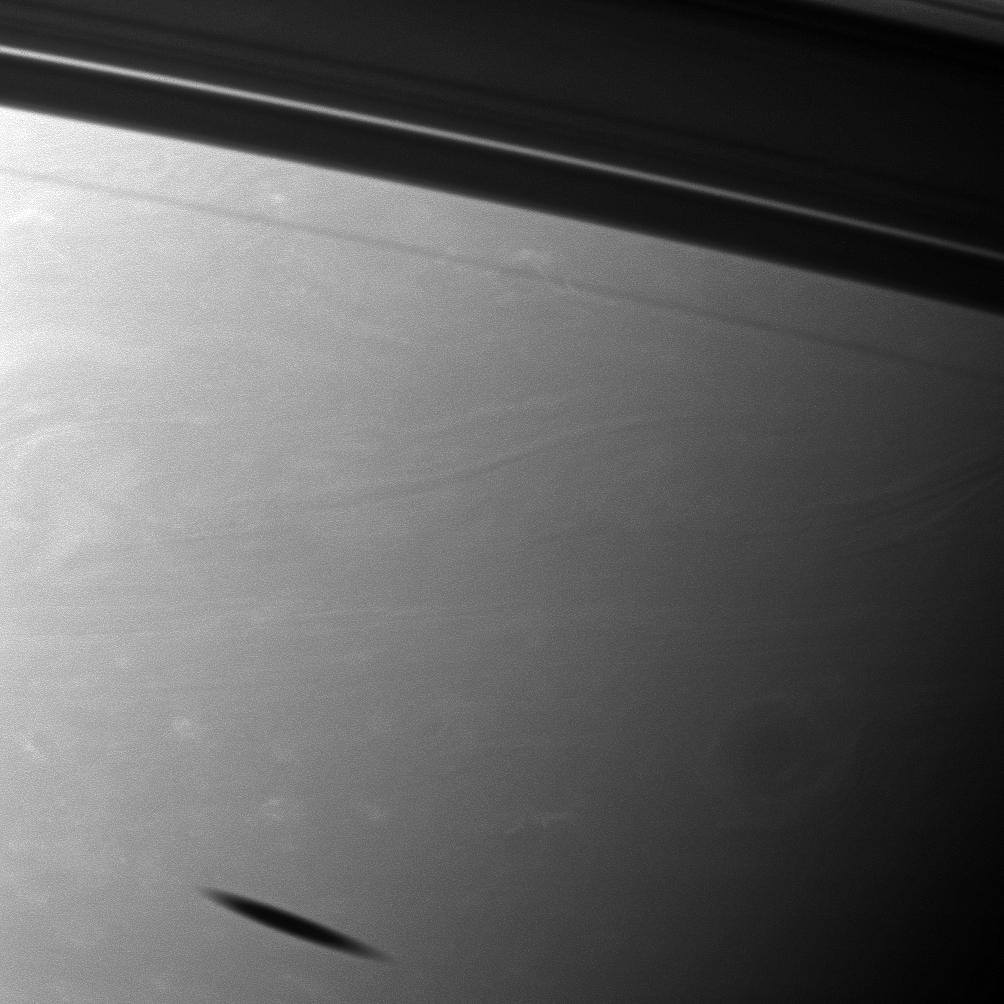
Smudge of a Shadow Saturn, Cassini-Huygens